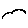
Label: bird